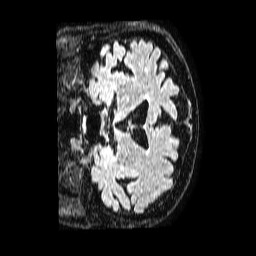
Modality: FLAIR
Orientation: coronal
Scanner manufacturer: philips
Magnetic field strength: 1.5 T
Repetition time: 4.8 s
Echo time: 0.3 s